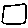
Label: square